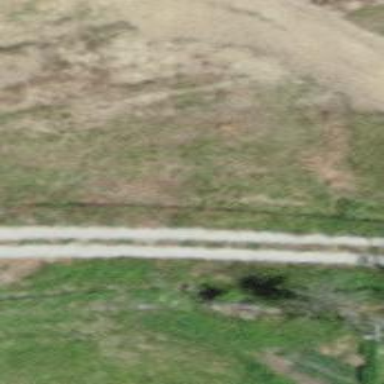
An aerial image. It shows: Track road with grade3 tracktype.